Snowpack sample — Loveland Pass, Silver Plume, Colorado, USA (2/11/26, 12:00 PM MST)
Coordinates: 39.663, -105.886
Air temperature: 35 °F
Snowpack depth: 82 cm
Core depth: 10 cm
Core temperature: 17.6 °F
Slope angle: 13°, slope face: 12°
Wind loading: high
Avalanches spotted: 1
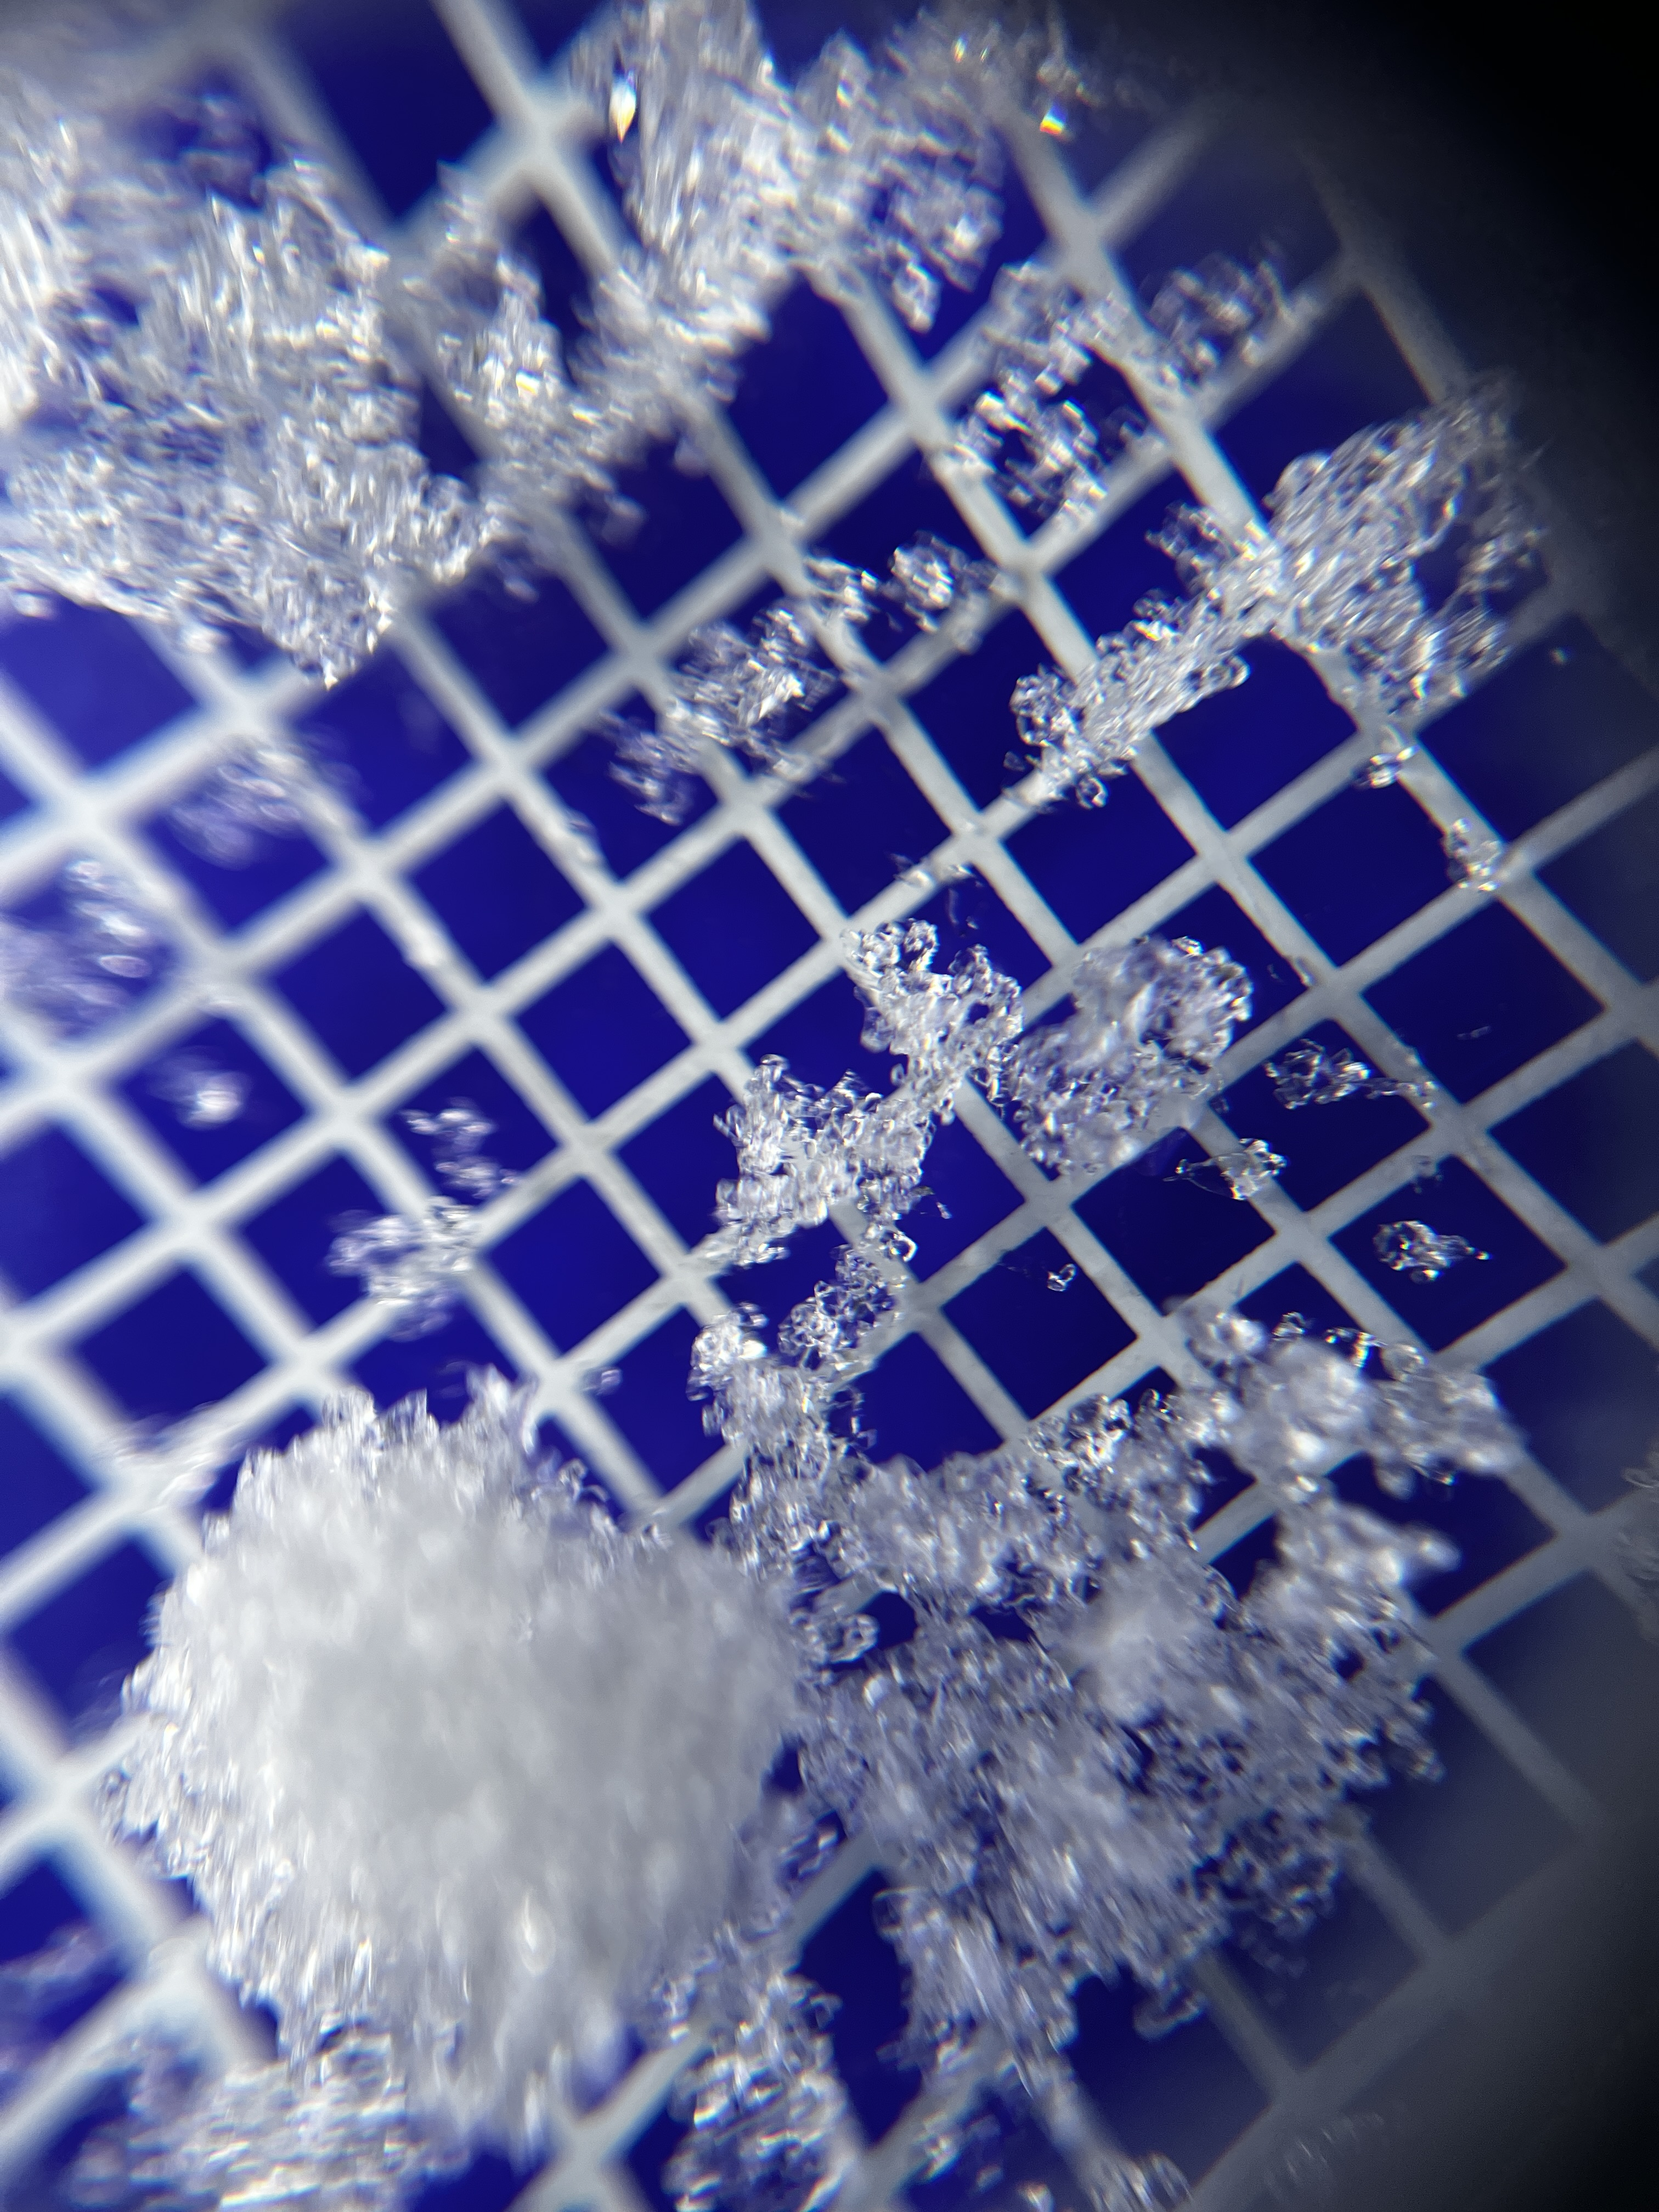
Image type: magnified_profile
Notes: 1 small avalanche spotted on the north side of the bowl, lots of wind loading